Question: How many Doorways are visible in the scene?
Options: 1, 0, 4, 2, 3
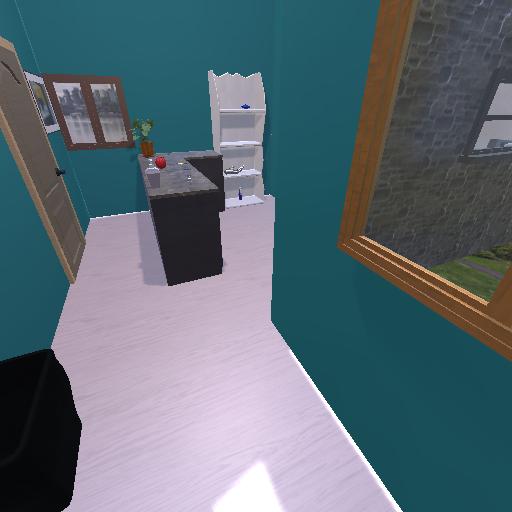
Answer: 1